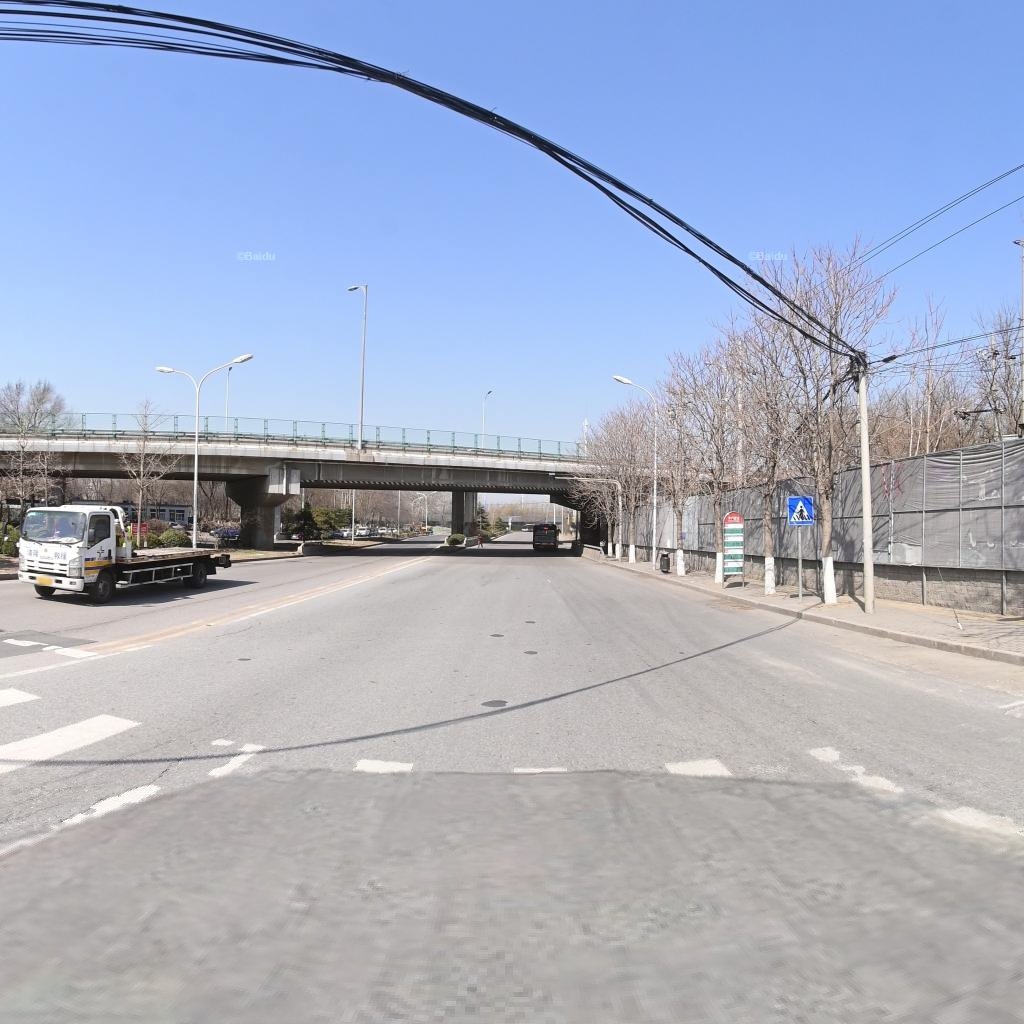
Region: Chaoyang
Road damage annotations: longitudinal crack, longitudinal crack